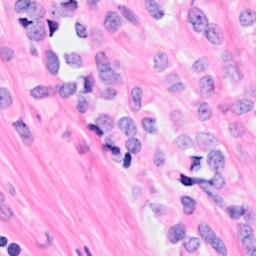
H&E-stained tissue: Breast